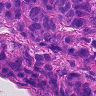
Metastatic tissue present: yes